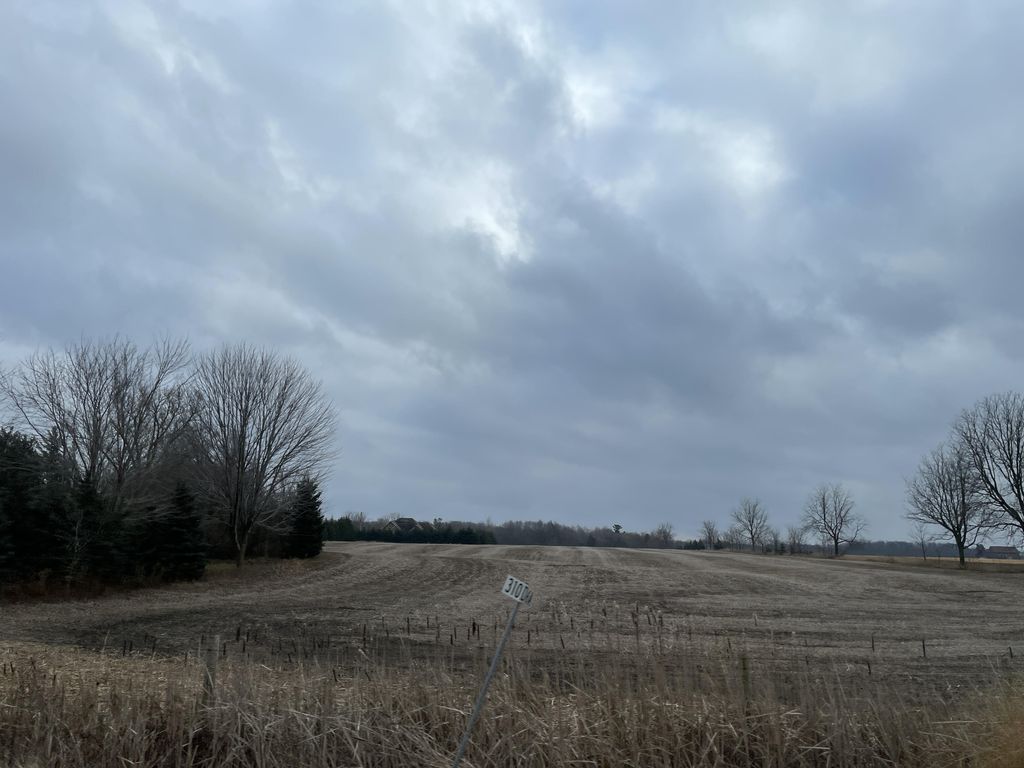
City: kitchener-waterloo